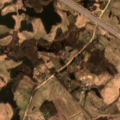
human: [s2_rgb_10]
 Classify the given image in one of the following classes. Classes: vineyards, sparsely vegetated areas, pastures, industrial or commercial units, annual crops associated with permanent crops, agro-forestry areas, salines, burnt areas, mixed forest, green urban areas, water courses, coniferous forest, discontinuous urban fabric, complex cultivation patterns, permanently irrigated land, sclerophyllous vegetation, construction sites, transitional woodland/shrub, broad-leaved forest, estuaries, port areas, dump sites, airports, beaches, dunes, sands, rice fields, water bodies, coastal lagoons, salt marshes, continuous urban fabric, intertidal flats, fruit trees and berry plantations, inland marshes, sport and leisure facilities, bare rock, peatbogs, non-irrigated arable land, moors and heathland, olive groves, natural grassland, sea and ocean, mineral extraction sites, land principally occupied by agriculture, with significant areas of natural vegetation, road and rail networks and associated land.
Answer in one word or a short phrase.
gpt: non-irrigated arable land, pastures, complex cultivation patterns, land principally occupied by agriculture, with significant areas of natural vegetation, transitional woodland/shrub